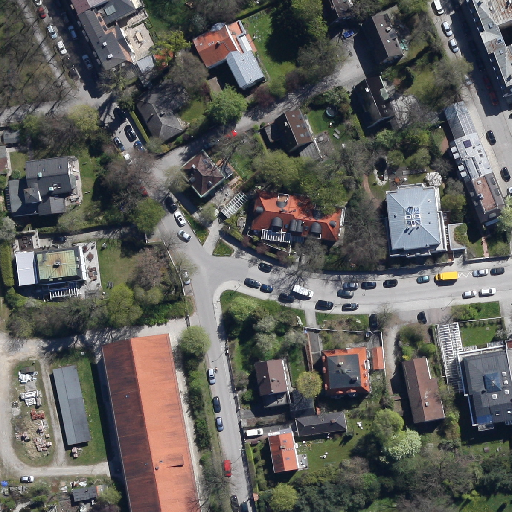
Referring expression: impervious surface